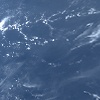
Label: water